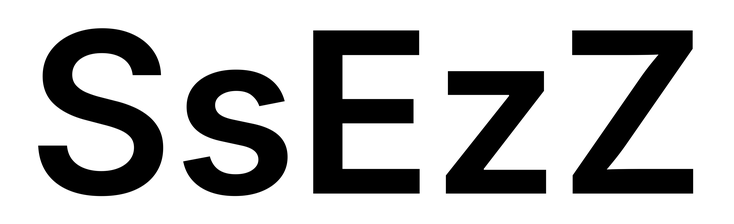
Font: Inter_SemiBold